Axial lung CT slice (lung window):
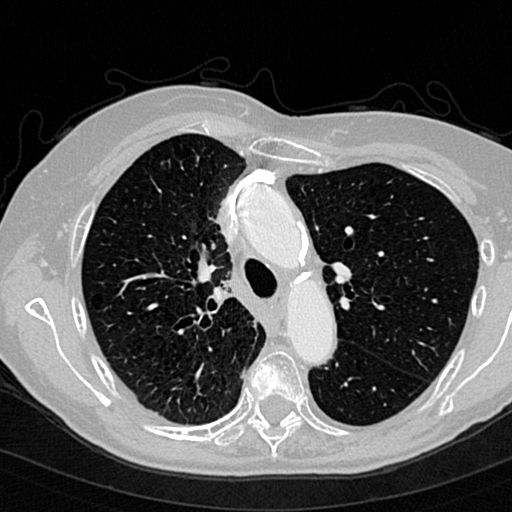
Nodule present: no